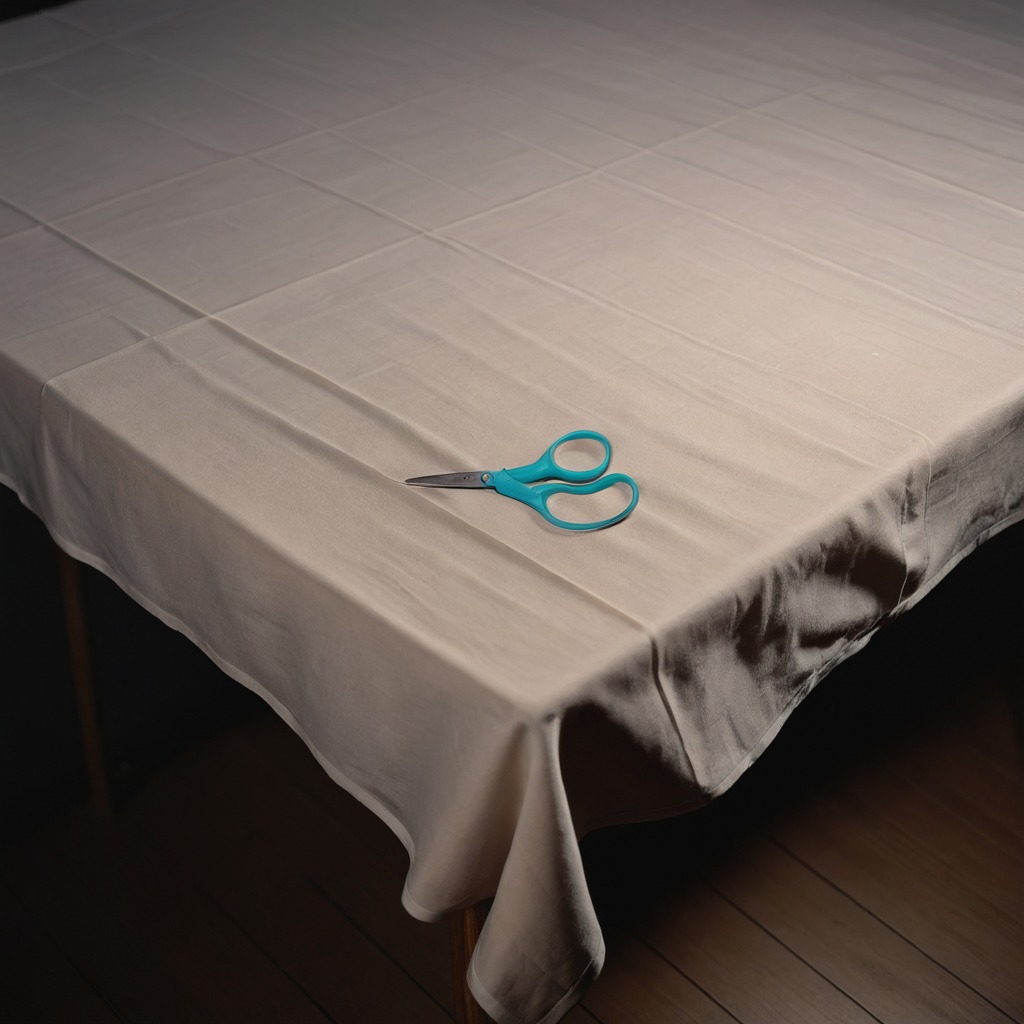
A scissor lies on the wooden table.